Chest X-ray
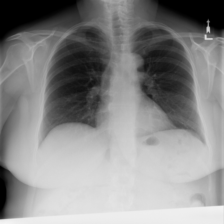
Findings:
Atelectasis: negative
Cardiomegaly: negative
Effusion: negative
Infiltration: negative
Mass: negative
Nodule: negative
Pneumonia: negative
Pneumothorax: negative
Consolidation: negative
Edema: negative
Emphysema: negative
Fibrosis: negative
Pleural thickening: negative
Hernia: negative